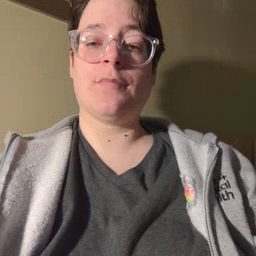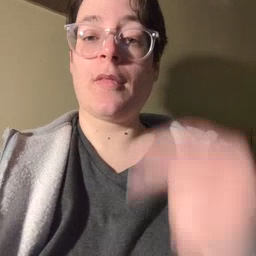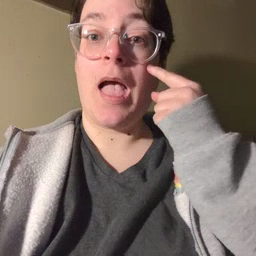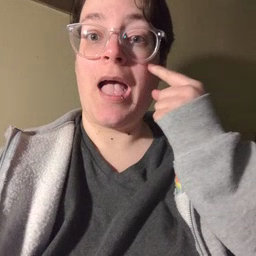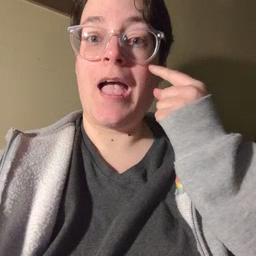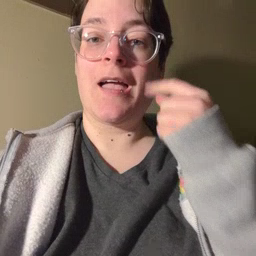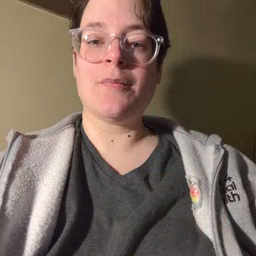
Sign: eye